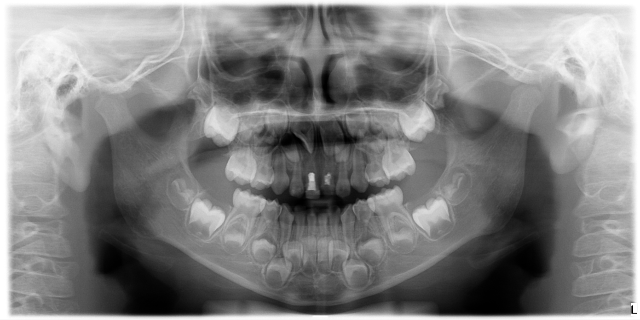
child